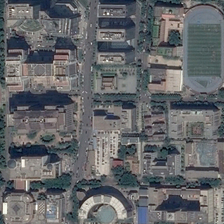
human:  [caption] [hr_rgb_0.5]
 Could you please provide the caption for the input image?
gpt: a commercial area has many buildings and green trees .

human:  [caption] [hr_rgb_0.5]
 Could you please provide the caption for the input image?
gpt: a commercial area has many buildings and green trees .

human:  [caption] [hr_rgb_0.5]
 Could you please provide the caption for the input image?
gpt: a commercial area has many buildings and green trees .

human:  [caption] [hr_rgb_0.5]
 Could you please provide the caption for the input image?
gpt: a commercial area has many buildings and green trees .

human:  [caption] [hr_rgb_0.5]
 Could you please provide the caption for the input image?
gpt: a commercial area has many buildings and green trees .